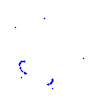
Particle: proton